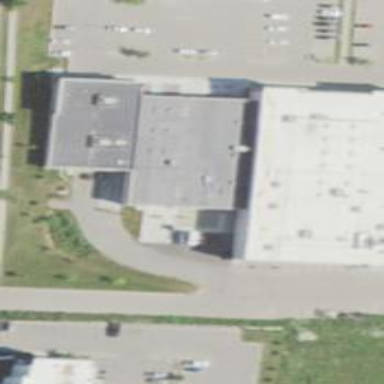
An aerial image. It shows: Building used as fitness center.